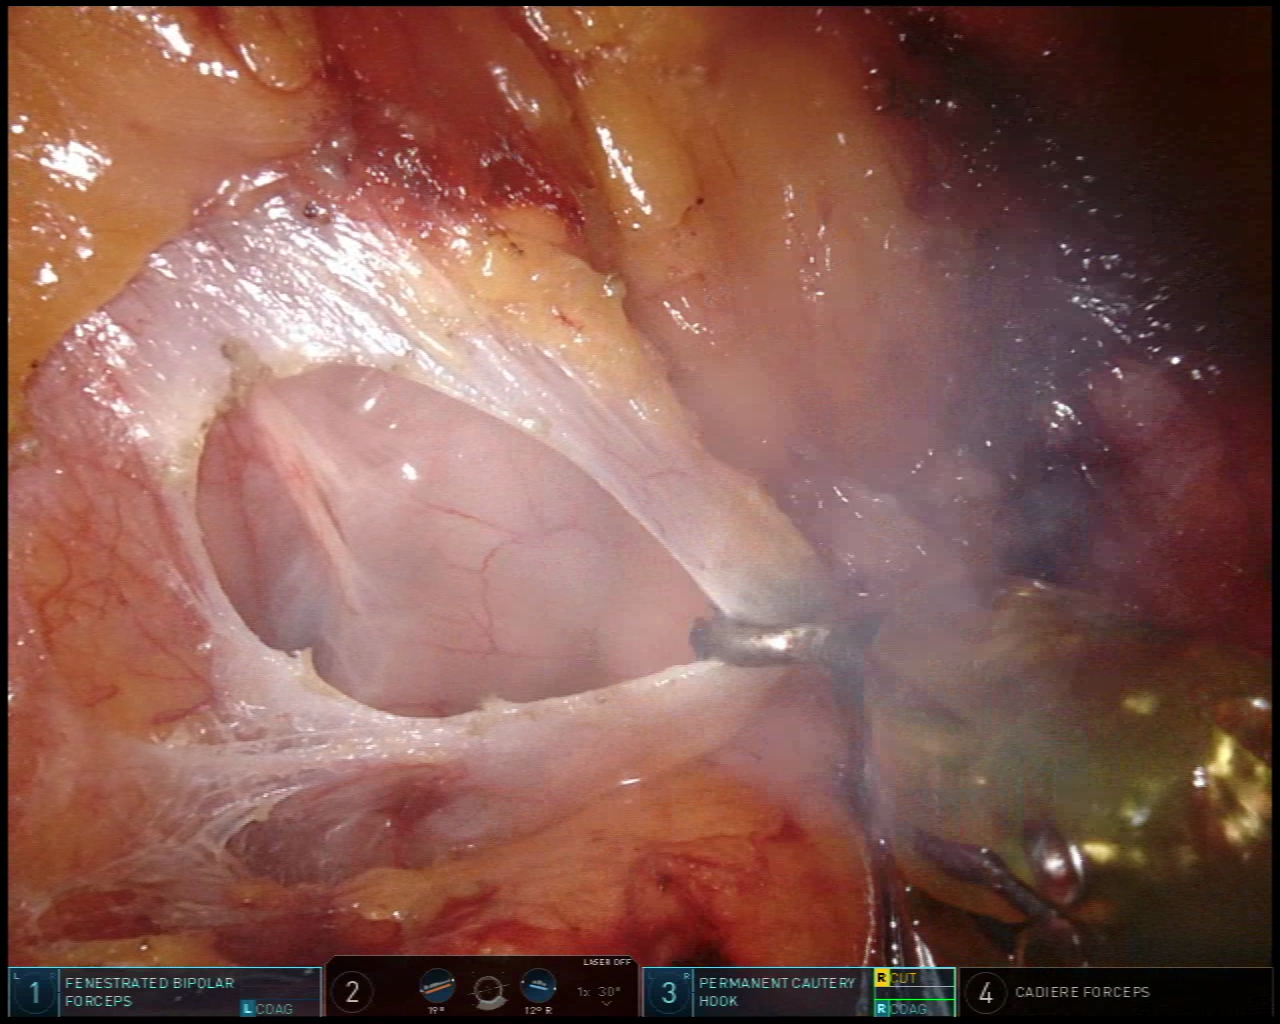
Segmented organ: stomach
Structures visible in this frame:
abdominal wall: no
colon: no
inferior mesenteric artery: no
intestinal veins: no
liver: no
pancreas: yes
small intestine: no
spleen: no
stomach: yes
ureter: no
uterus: no
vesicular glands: no